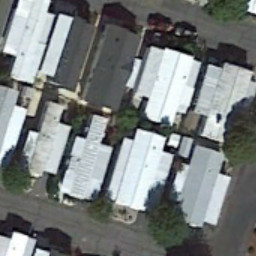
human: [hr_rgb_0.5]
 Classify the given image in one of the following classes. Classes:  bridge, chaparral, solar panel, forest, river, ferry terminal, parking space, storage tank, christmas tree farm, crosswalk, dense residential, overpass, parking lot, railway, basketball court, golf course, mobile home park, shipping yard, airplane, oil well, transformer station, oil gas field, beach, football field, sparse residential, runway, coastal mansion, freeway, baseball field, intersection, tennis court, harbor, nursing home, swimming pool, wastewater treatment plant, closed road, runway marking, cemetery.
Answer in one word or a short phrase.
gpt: mobile home park